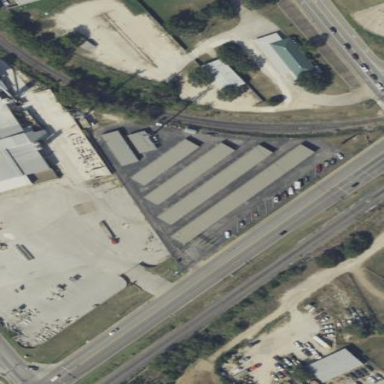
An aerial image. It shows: Storage rental shop located in building.